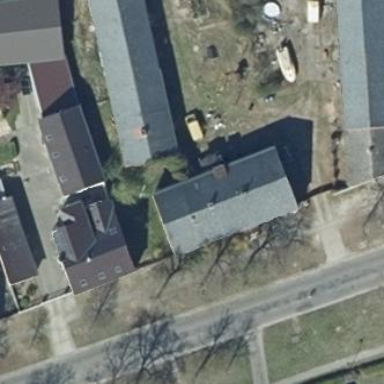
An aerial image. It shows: Building with gabled roof. The roof orientation is along the building.